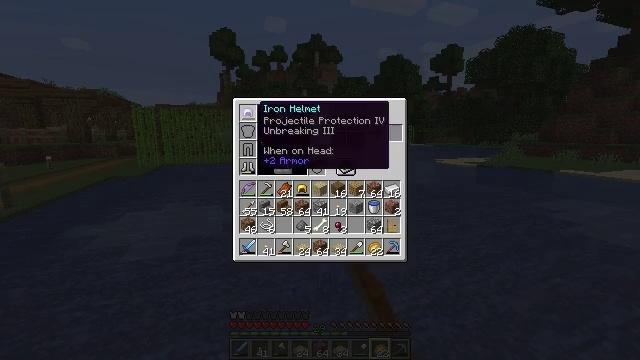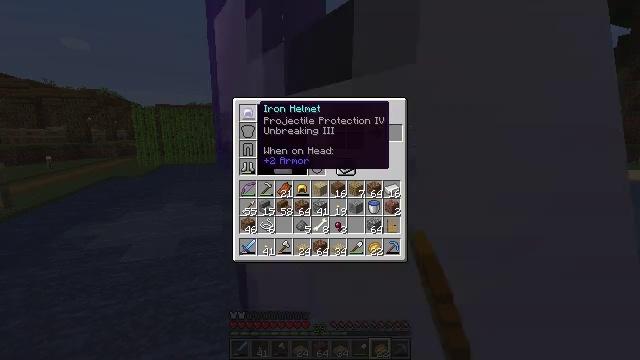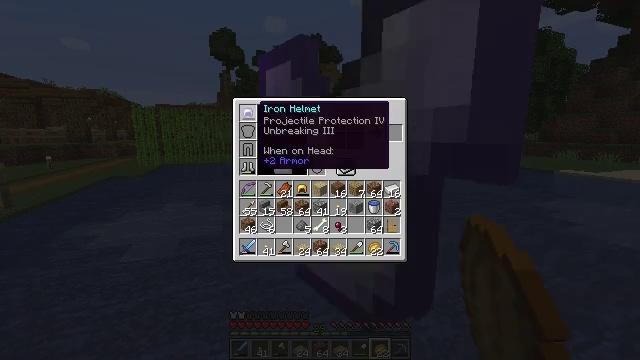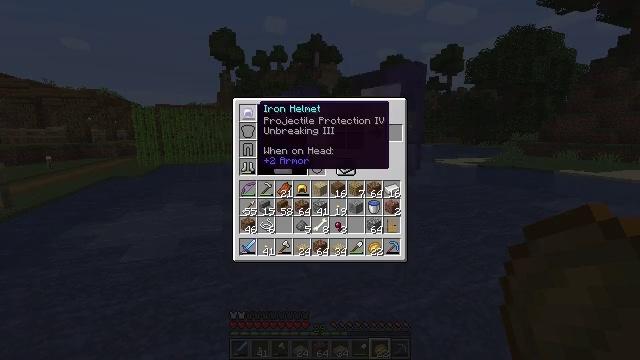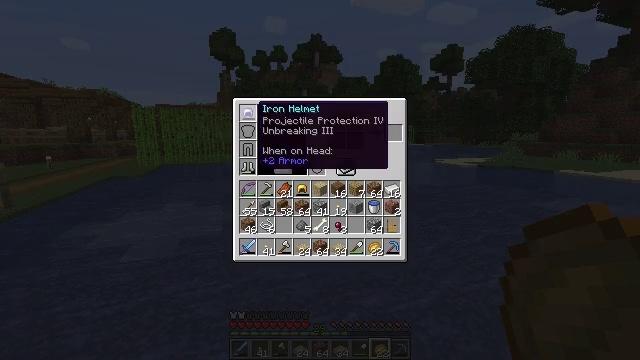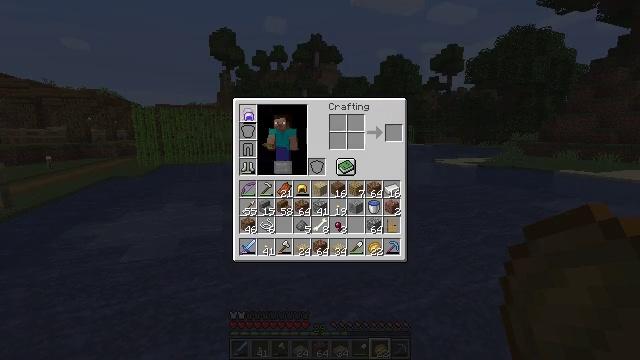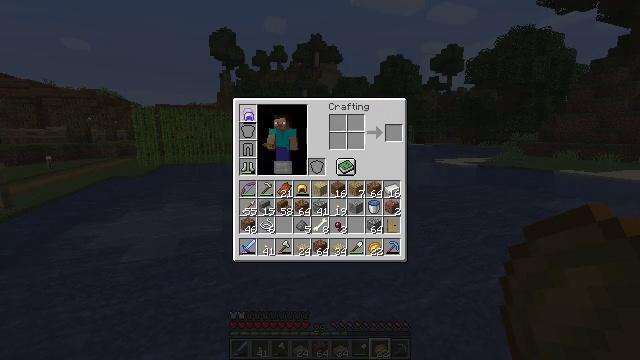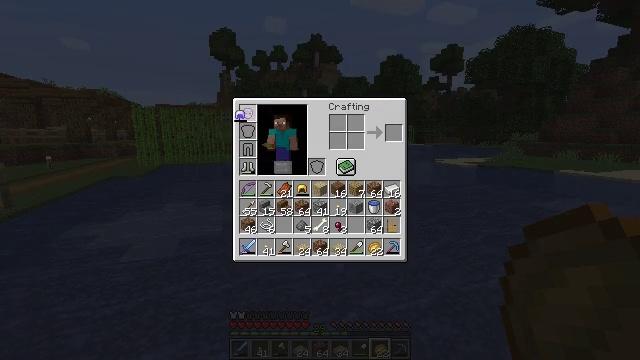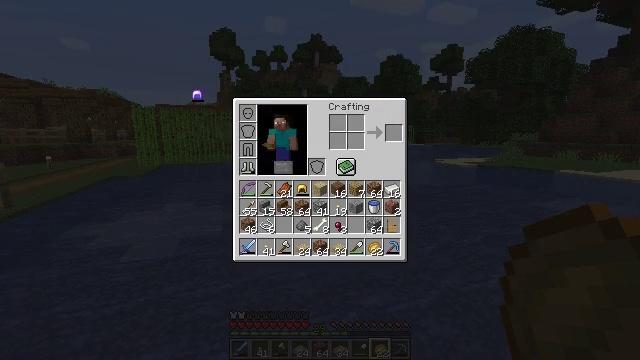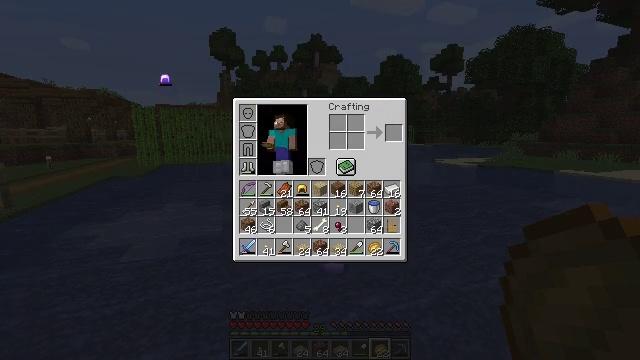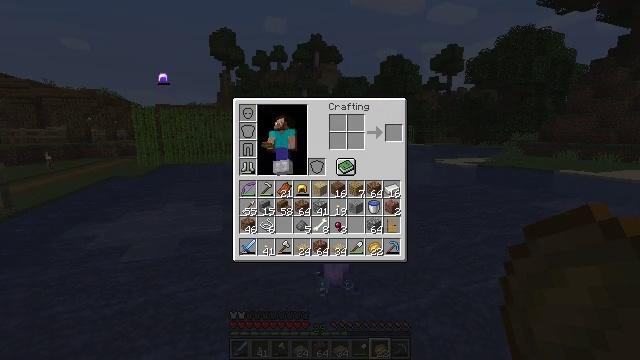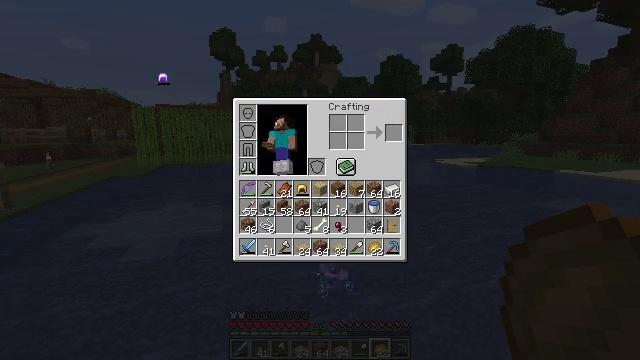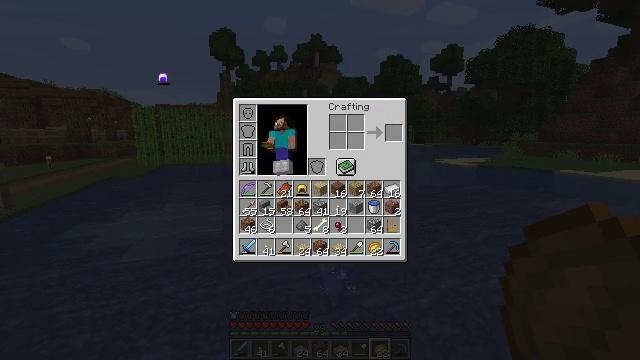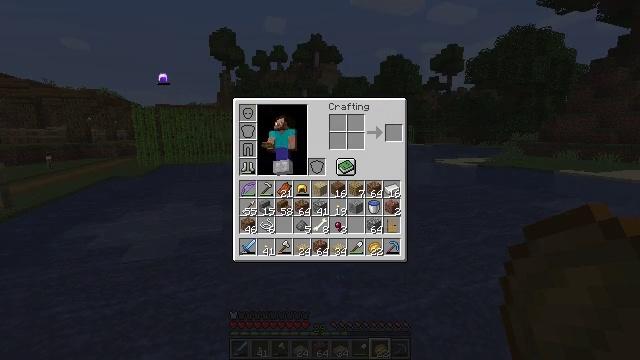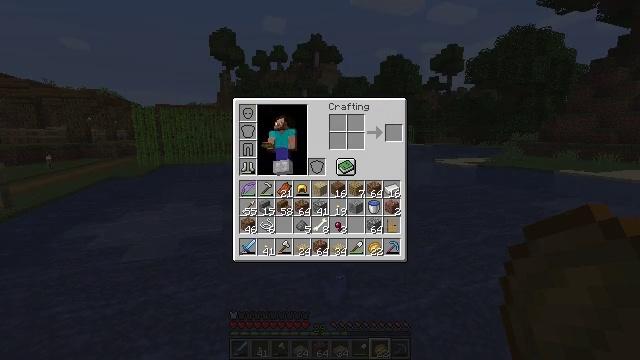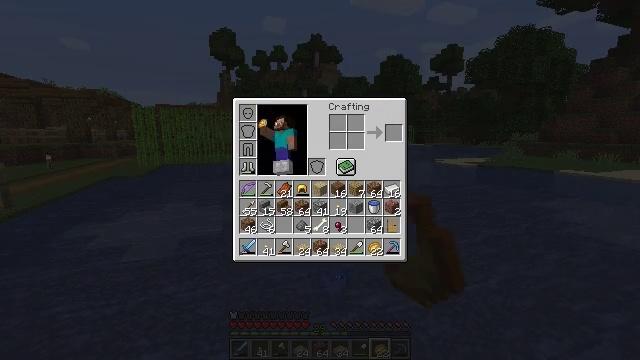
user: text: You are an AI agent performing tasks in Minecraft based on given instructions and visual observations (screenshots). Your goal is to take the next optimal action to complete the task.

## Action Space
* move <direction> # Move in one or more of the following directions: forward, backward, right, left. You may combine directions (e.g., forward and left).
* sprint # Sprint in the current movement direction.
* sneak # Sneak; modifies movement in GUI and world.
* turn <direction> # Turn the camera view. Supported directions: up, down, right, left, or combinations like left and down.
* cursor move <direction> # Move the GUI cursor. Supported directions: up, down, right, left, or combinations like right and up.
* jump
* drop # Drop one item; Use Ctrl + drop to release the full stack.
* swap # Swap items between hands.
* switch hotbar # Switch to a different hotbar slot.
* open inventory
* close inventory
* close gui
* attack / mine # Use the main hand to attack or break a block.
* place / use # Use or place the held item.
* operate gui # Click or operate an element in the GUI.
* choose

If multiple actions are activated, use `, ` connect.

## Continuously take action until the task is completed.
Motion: motion action
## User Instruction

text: Drop an iron helmet.
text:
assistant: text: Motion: open gui
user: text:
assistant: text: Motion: no_op
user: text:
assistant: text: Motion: no_op
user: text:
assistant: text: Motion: no_op
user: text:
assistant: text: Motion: operate gui
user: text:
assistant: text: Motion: operate gui
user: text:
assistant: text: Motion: cursor move left, operate gui
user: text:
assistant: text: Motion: cursor move left and up
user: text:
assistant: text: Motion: cursor move left and up
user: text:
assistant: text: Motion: no_op
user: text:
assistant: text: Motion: operate gui
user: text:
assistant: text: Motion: operate gui
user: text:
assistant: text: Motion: operate gui
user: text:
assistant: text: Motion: no_op
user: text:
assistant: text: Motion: cursor move right and down
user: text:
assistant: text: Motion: cursor move right and down
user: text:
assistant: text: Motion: cursor move right and down
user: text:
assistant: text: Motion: cursor move right and down
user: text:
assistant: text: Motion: no_op